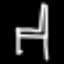
Label: chair